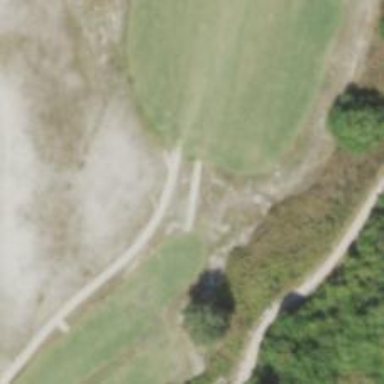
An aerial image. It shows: Pathway for golfing.